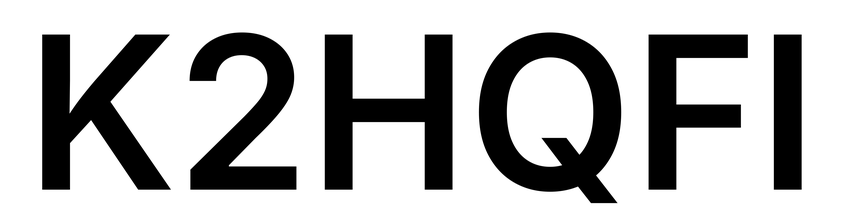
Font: Inter_SemiBold